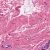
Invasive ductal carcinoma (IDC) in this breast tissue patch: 0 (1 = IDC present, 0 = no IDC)